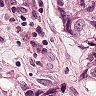
Metastatic tissue present: yes